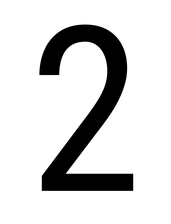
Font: Roboto_Condensed_Regular